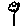
Label: flower